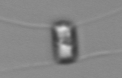
Label: Chaetoceros_similis